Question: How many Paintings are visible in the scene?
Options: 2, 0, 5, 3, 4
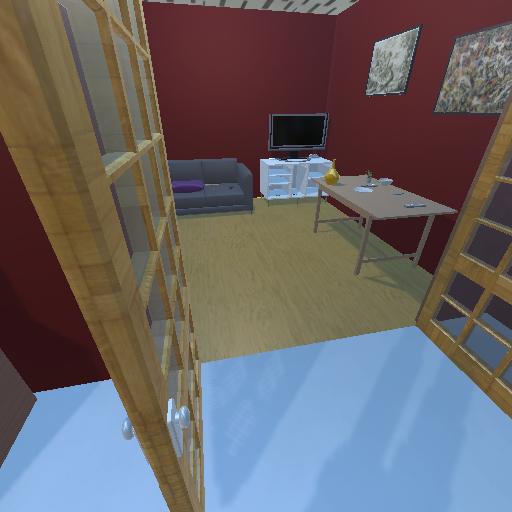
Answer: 2